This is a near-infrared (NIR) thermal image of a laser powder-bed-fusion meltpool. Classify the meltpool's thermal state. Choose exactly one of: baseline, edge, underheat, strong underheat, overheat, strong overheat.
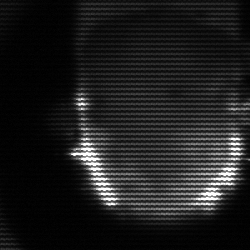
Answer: baseline